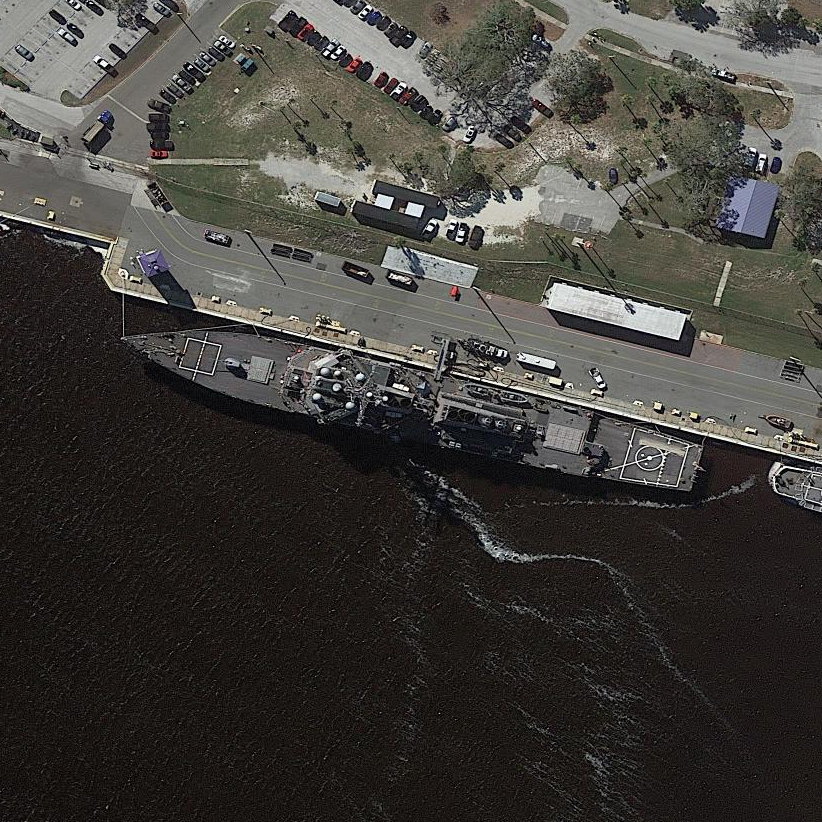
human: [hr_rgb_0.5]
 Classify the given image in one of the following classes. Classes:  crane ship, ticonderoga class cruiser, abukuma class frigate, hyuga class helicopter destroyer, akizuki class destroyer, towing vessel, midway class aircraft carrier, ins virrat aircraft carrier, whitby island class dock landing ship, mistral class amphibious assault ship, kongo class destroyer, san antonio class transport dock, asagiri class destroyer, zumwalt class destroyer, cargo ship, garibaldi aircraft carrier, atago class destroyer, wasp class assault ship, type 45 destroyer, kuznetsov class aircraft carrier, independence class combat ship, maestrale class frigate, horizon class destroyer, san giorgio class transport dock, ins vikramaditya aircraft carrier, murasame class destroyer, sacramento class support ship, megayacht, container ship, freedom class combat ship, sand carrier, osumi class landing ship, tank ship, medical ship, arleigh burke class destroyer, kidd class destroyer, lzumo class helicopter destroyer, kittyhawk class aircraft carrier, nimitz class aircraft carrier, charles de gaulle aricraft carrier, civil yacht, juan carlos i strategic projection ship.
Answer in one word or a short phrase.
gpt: Arleigh Burke class destroyer